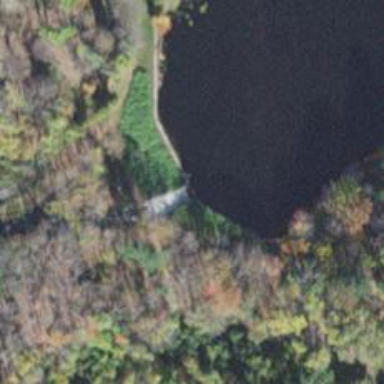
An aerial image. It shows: Dam along waterway.